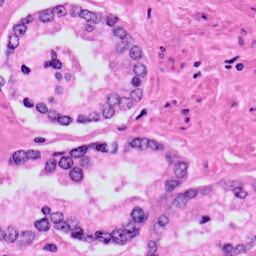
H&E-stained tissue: Prostate